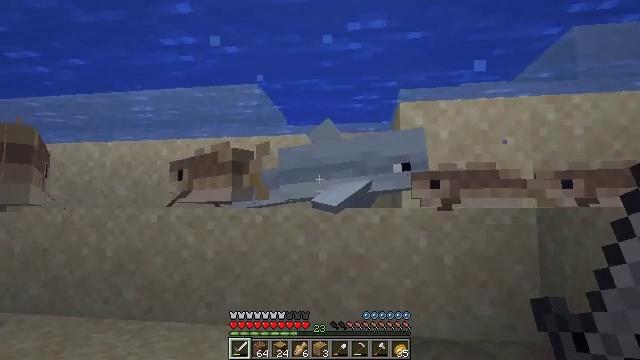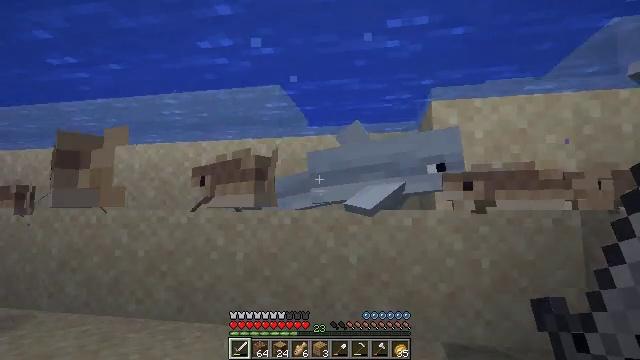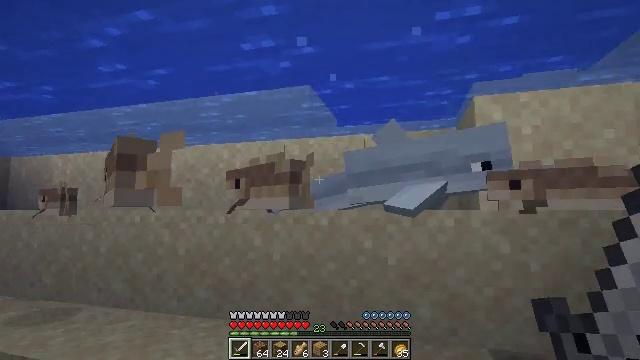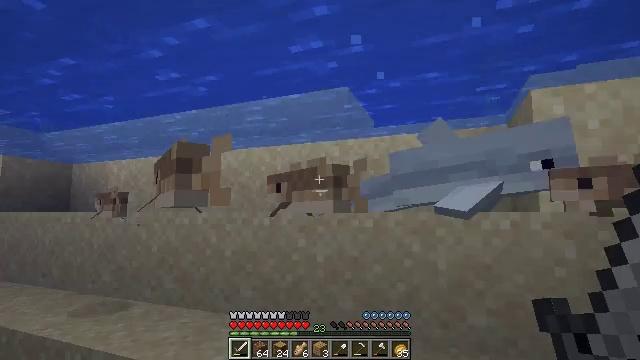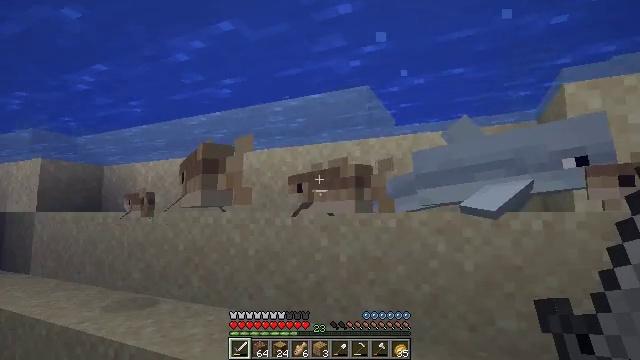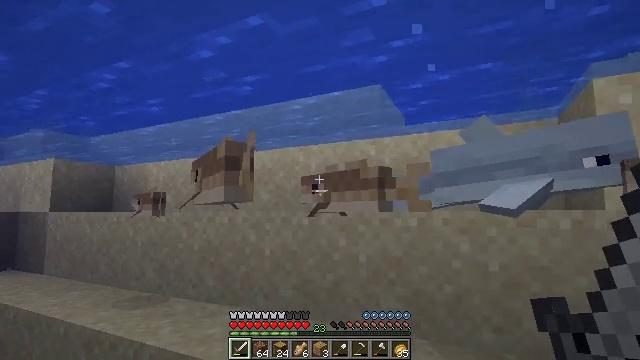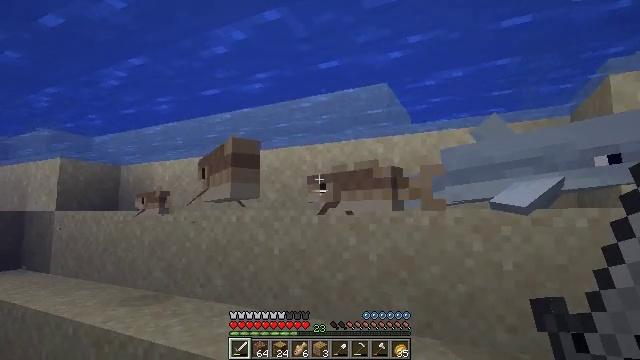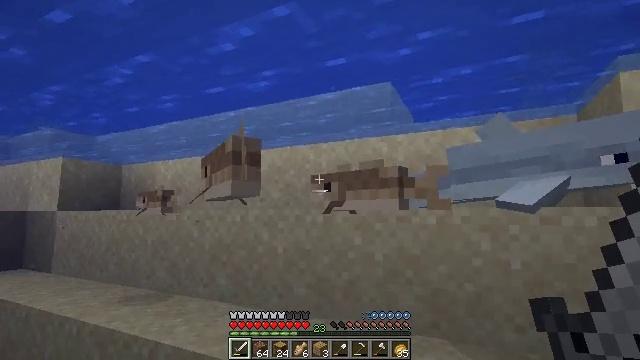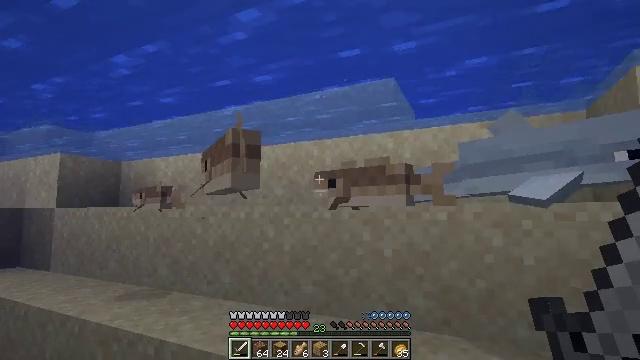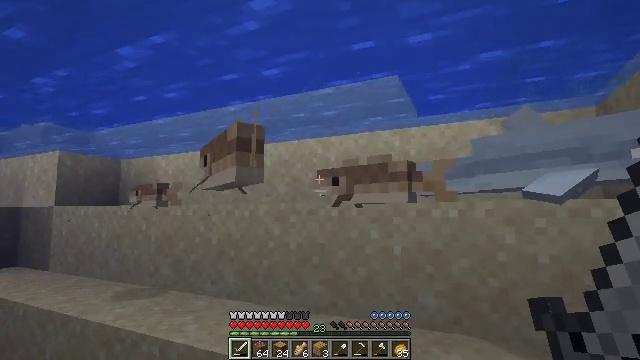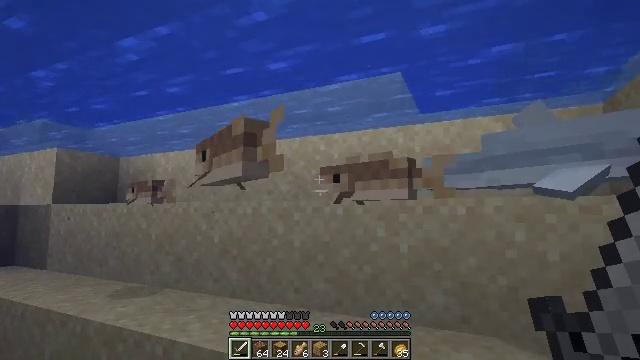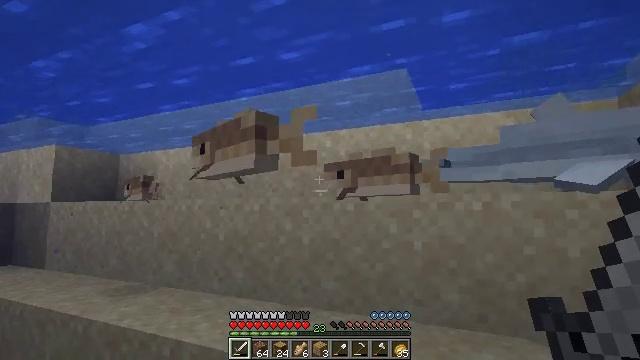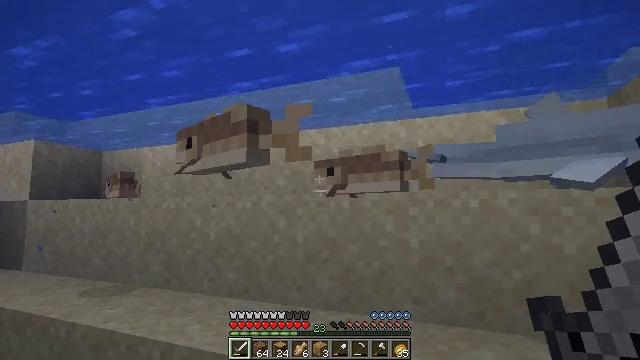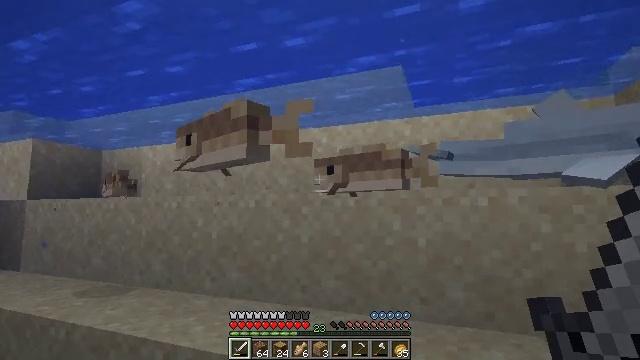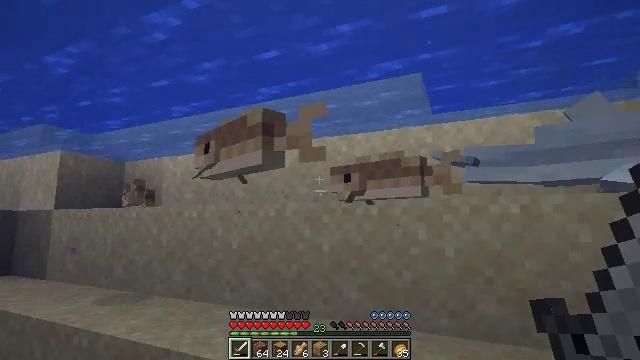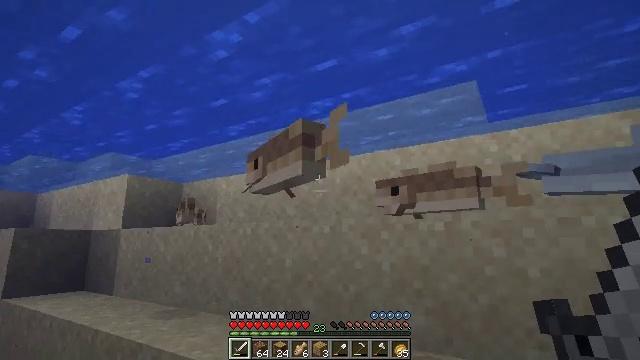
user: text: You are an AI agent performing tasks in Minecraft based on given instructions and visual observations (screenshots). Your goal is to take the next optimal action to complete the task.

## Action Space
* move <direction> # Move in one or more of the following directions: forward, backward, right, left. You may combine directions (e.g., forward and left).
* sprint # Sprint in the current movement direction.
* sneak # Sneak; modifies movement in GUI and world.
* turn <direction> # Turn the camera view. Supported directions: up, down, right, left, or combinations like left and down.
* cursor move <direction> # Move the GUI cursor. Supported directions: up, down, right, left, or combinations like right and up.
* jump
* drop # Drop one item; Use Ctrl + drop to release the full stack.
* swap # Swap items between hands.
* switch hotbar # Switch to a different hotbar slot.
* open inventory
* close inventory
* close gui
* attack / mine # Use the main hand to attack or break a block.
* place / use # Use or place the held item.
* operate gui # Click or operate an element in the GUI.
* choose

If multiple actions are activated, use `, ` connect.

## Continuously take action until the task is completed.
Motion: motion action
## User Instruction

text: Kill mobs in water.
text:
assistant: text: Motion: move left, turn left
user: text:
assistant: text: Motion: move left, turn left
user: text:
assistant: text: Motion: move left, turn left
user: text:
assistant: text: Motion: move left, turn left
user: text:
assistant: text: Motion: move left
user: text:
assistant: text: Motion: move forward and move left
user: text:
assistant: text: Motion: move forward and move left
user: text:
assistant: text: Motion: move forward and move left
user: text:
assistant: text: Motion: move forward and move left
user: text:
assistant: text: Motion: move forward and move left
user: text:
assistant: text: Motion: move forward and move left
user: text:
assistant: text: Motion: move forward and move left, turn right
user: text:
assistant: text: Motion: move forward and move left
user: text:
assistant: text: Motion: move forward and move left, turn left and up
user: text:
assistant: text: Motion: move forward and move left, turn left and up
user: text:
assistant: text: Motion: move forward and move left, turn left and up
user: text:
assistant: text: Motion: move forward and move left, attack / mine
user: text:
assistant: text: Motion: move forward and move left, attack / mine
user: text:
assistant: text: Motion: move forward and move left, attack / mine
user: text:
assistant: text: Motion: move forward and move left
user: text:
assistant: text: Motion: move forward and move left
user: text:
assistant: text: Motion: move forward and move left, turn right and down
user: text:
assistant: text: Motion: move forward and move left, turn right and down
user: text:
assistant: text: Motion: move forward and move left, turn right
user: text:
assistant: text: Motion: move forward and move left
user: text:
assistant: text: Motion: move forward and move left, turn right
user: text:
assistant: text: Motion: move forward and move left, turn right
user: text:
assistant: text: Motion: move forward and move left, turn right
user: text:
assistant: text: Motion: move forward and move left, jump
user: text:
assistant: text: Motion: move forward and move left, turn right, jump